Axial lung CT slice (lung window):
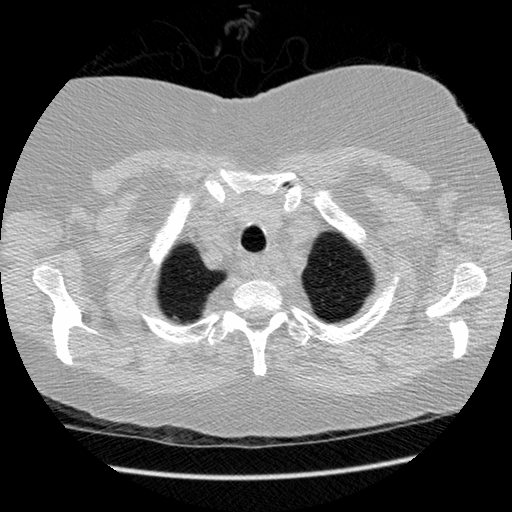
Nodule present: no